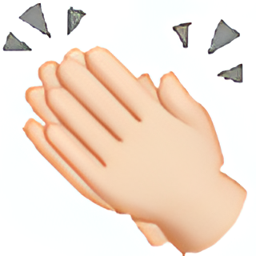
Name: clapping hands sign
Emoji: 👏🏻
Group: People & Body
Sub-group: hands